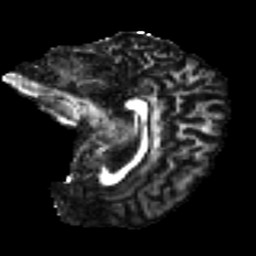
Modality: FA
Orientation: sagittal
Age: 30
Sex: male
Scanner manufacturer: ge
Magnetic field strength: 3 T
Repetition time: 7.8 s
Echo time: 0.0609 s